Question: I get each profile back as objects and put them into an array list. The first println shows size as 1 then the second one shows the size as 0. How is this possible?... My Profile class has getters for each attribute and an empty Profile constructor.
'''
// Initialize Profiles Array, global variable in my project
ArrayList<Profile> profileObjects = new ArrayList<>();
// GET FIREBASE PROFILE DATA, PUT INTO ARRAY
ref.child("Users").addValueEventListener(new ValueEventListener() {
@Override
public void onDataChange(DataSnapshot dataSnapshot) {
for (DataSnapshot child : dataSnapshot.getChildren()){
Profile profiles = child.getValue(Profile.class);
profileObjects.add(profiles);
}
System.out.println("GETTTINGGGGG BACKKKKKKKKKKKKKKKKKKKKKKK 1: " + profileObjects.size());
}
@Override
public void onCancelled(DatabaseError databaseError) {
}
});
System.out.println("GETTTINGGGGG BACKKKKKKKKKKKKKKKKKKKKKKK 2: " + profileObjects.size());
'''
Picture of my data in Firebase:

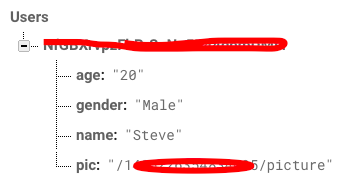
Answer: you can get all user's data then get "pic" from it or you can get only "pic" reference.
'''
ref.child("Users").child(userId).addValueEventListener(new ValueEventListener() {
@Override
public void onDataChange(DataSnapshot dataSnapshot) {
// to get all user object ,then you can get pic url from it by calling user.getPic() for example
Usermodel user = dataSnapshot.getValue(Usermodel .class);
String picUrl = user.getPic();
// or you can get "pic" value only
String picUrl = dataSnapshot.child("pic").getValue(String.class);
}
@Override
public void onCancelled(DatabaseError databaseError) {
}
});
'''
your 'UserModel' class could be like this
'''
public class UserModel {
public UserModel() {
}
String name, age, gender, pic;
public String getName() {
return name;
}
public void setName(String name) {
this.name = name;
}
public String getAge() {
return age;
}
public void setAge(String age) {
this.age = age;
}
public String getGender() {
return gender;
}
public void setGender(String gender) {
this.gender = gender;
}
public String getPic() {
return pic;
}
public void setPic(String pic) {
this.pic = pic;
}
'''
}